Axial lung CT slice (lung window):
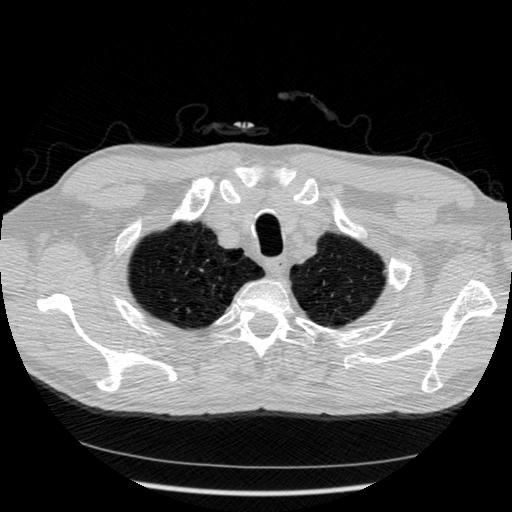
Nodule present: no